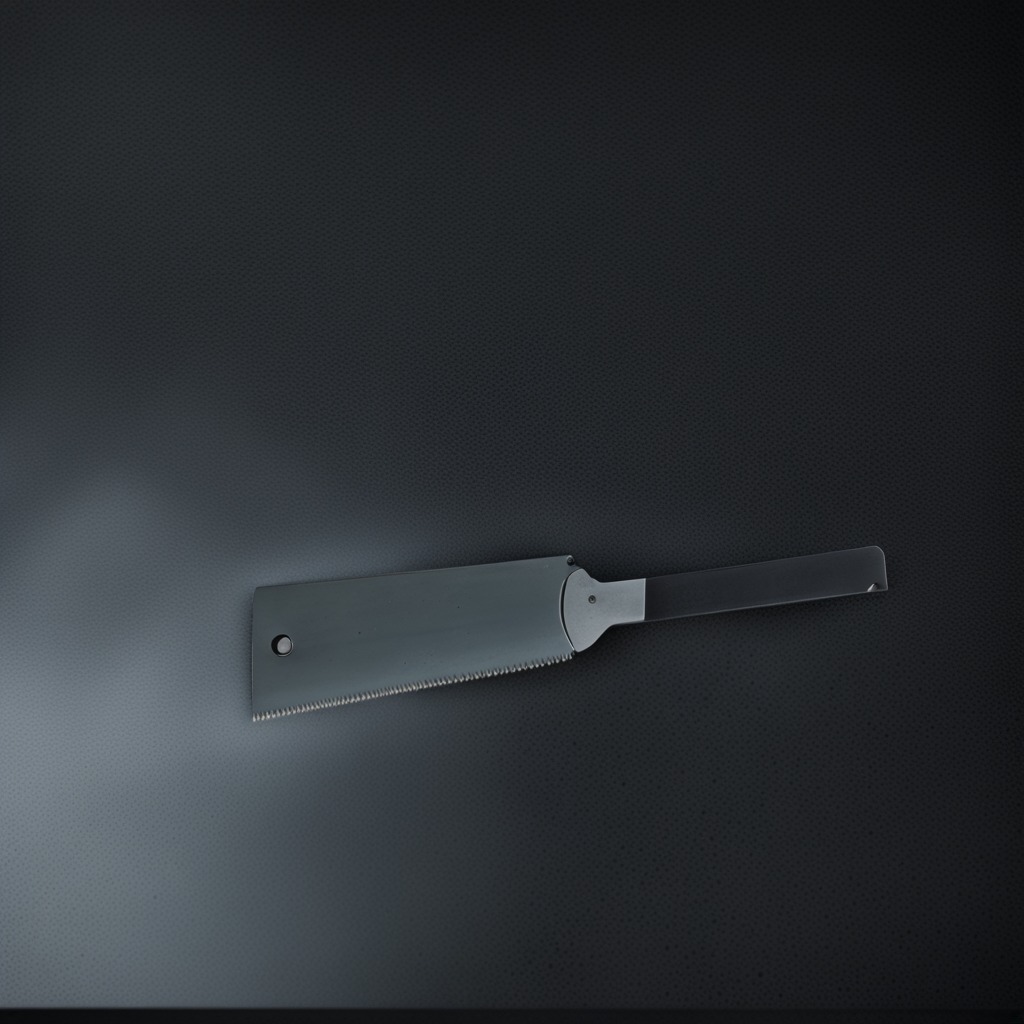
A metal saw is lying on a clean granite table inside a workshop at night.